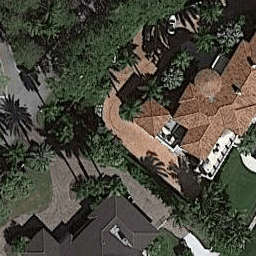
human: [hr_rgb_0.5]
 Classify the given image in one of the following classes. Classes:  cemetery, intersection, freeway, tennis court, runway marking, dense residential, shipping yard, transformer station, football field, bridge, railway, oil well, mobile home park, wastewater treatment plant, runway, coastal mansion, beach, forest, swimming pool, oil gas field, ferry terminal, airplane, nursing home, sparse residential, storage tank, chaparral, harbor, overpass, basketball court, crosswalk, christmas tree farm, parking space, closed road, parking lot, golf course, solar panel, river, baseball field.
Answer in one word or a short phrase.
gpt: coastal mansion